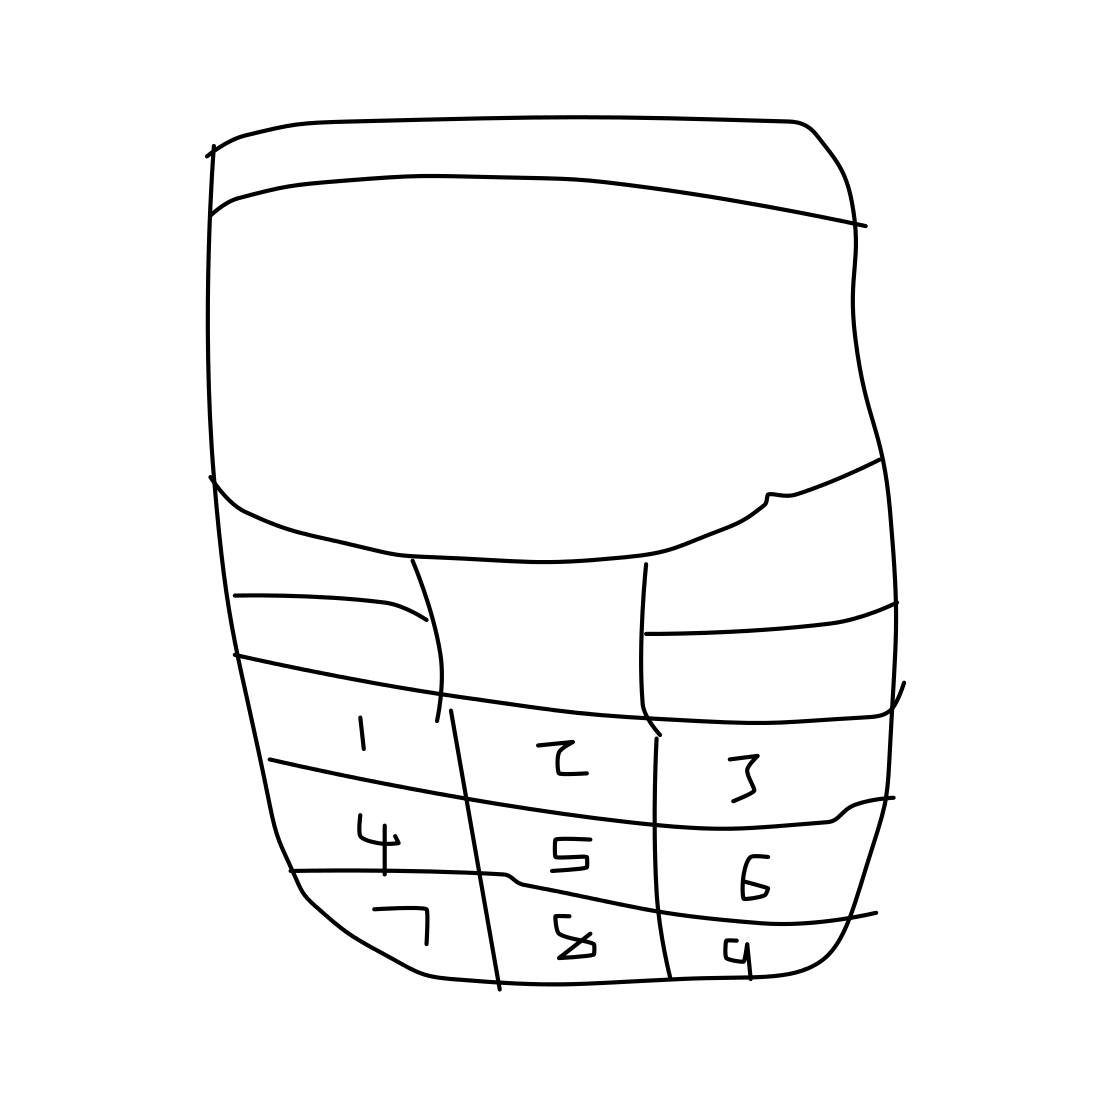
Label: cell phone